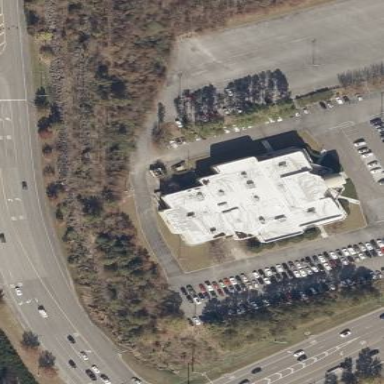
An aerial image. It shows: Retail building.